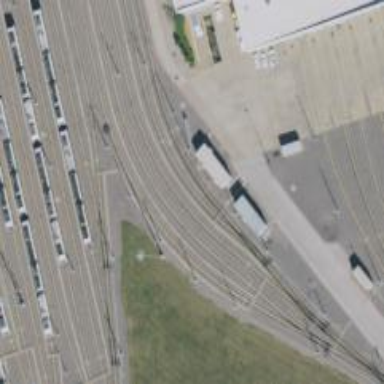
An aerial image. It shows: Light rail yard with electrified contact lines.